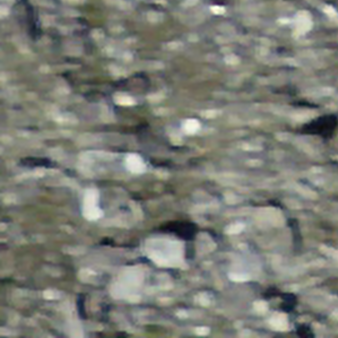
Label: other